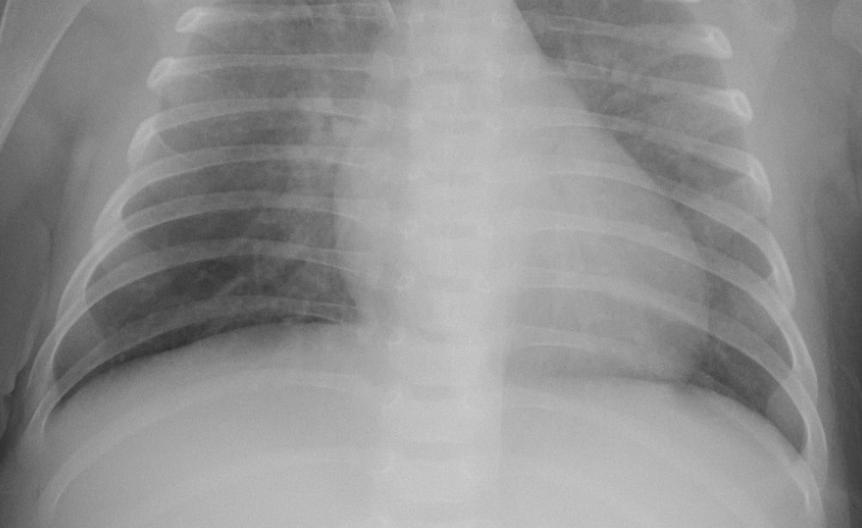
Diagnosis: PNEUMONIA